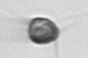
Label: Acanthoica_quattrospina